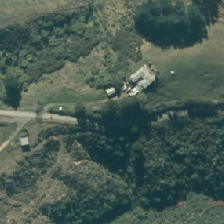
Land cover: grose_broom